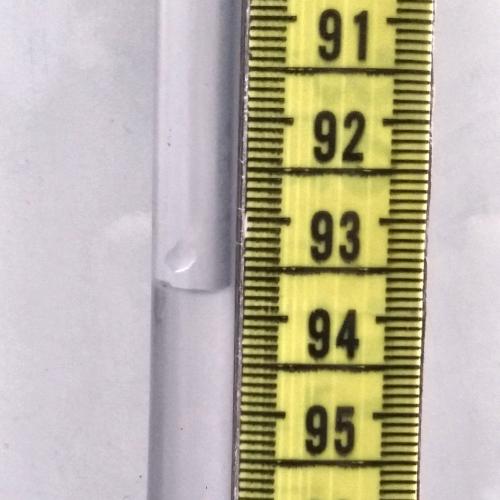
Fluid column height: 93.7 cm